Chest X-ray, PA view. Patient: 71 years old, sex M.
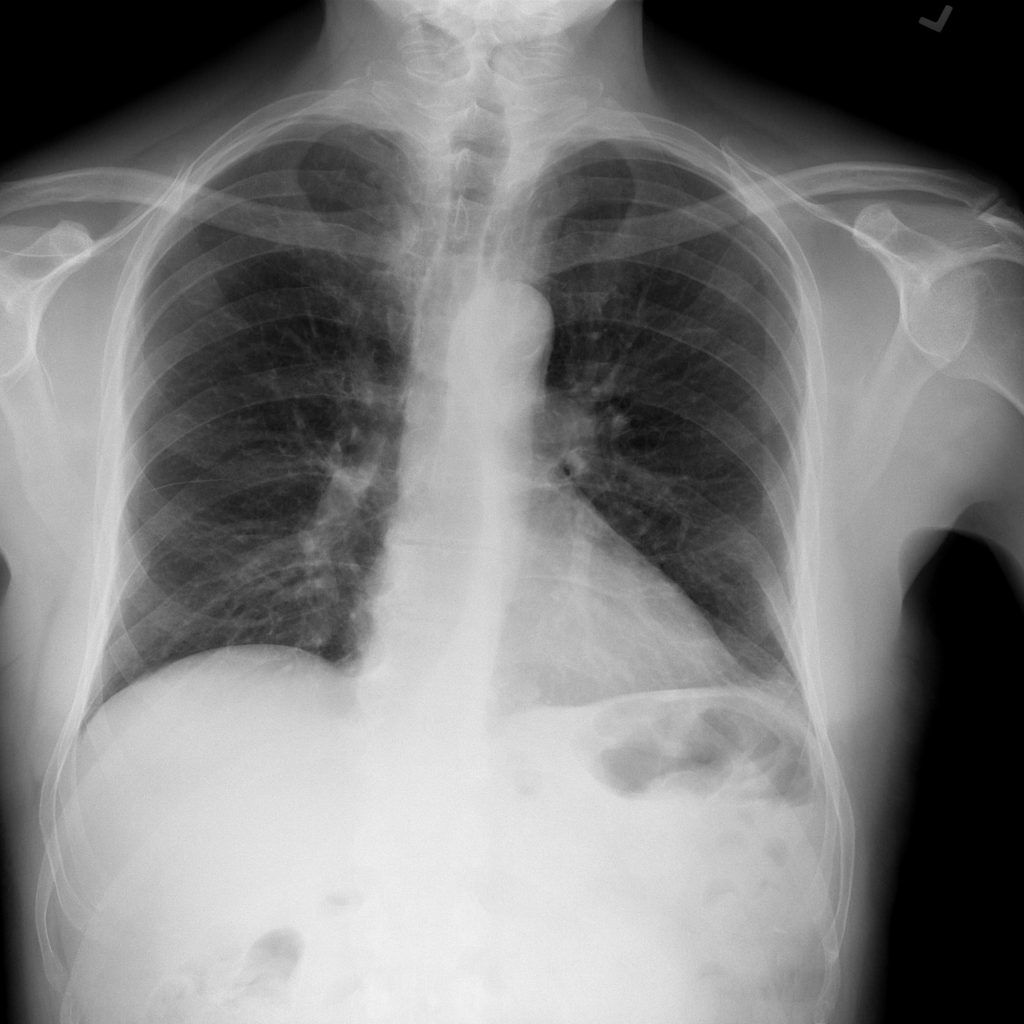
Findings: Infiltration